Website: crate-barrel
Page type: stored-credit-cards
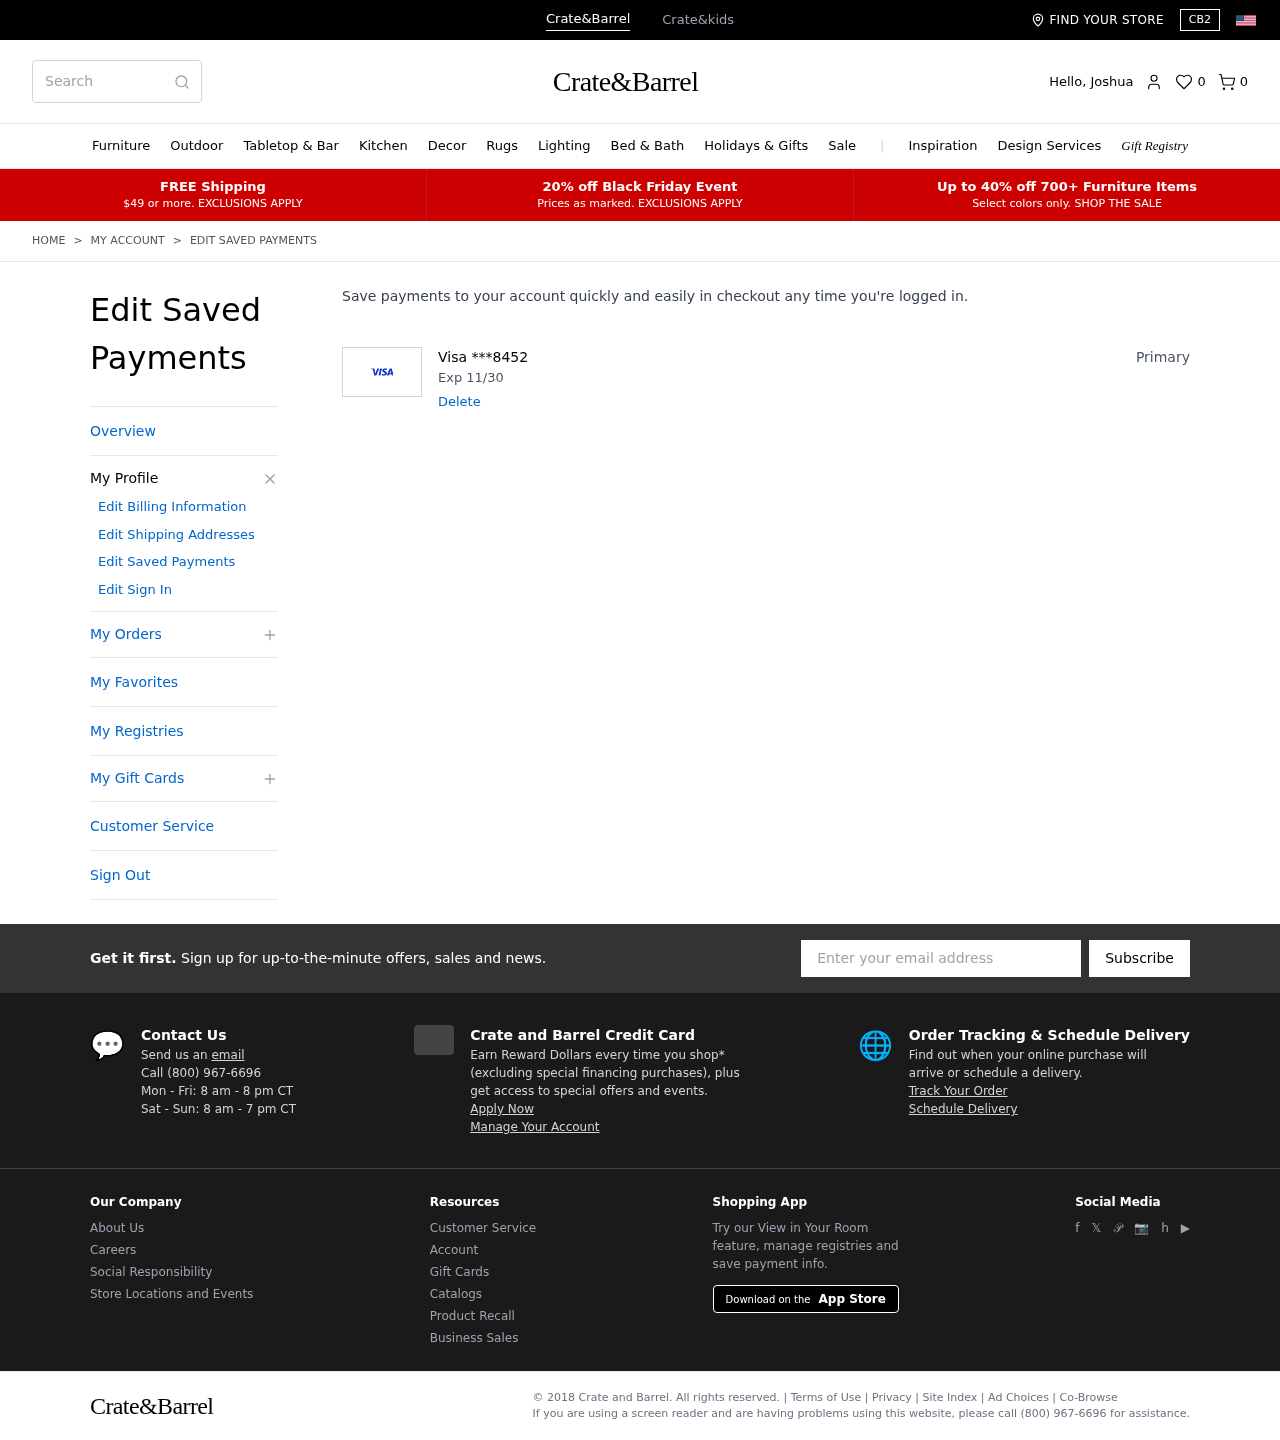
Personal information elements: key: PII_CARD_EXPIRY
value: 11/30
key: PII_CARD_LAST4
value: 8452
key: PII_CARD_TYPE
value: Visa
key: PII_FIRSTNAME
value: Joshua
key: PII_EMAIL
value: jdaniels@gmail.com
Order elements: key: ORDER_NUM_ITEMS
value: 0
Search elements: key: HEADER_SEARCH
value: Search
Other elements: key: FAVORITES_COUNT
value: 0